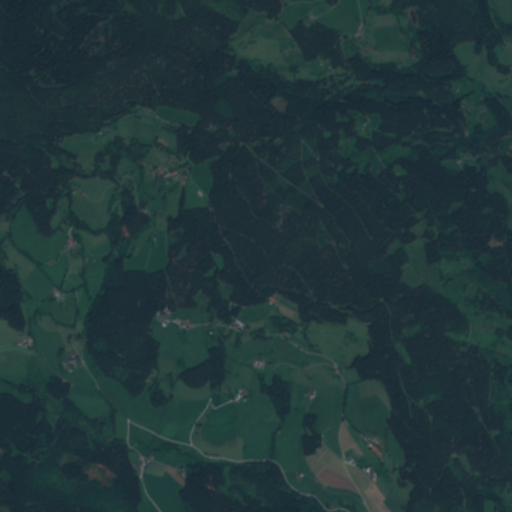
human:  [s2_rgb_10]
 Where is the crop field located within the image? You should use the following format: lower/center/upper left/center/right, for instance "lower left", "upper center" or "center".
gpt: The crop field is located in the upper left of the image.
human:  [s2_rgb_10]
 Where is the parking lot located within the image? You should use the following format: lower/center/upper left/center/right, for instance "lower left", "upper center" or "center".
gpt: The parking lot is located in the lower center of the image.
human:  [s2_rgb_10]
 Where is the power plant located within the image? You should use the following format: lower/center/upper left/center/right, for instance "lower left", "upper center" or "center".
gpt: There is no power plant in the image.